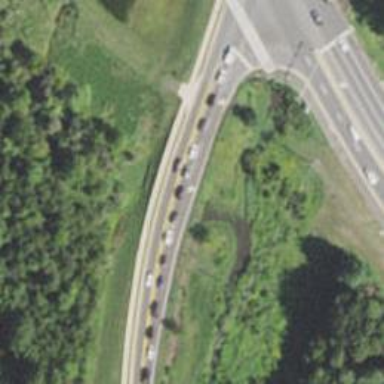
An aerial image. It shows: Culvert tunnel.